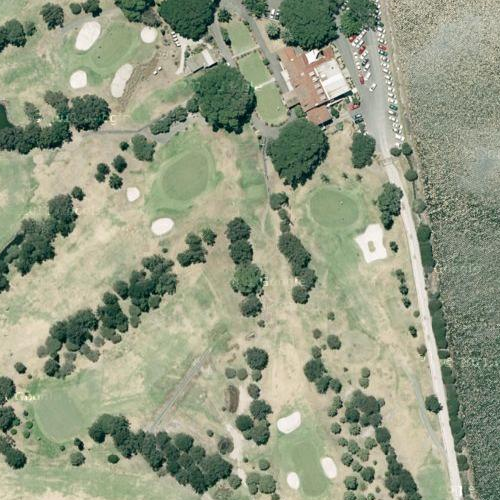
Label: sydney